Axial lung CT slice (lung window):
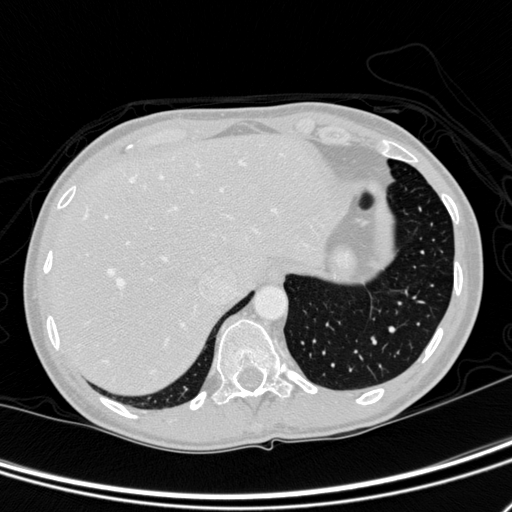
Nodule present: no